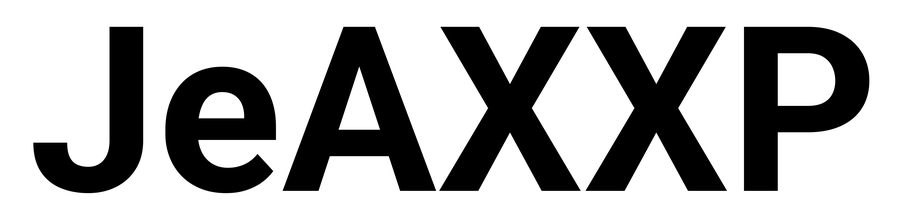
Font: Roboto_Bold